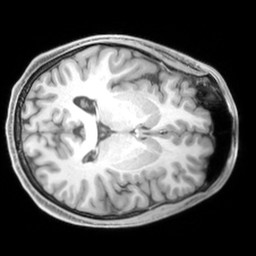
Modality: T1w
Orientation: axial
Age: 19
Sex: male
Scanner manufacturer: siemens
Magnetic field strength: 3 T
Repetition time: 2.3 s
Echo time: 0.00226 s